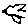
Label: bird